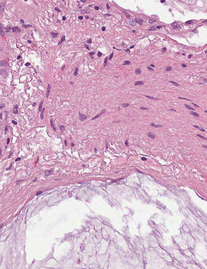
Tumor epithelial tissue: no
Tumor-associated stroma tissue: yes
Normal tissue: no